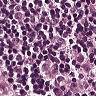
Metastatic tissue present: yes